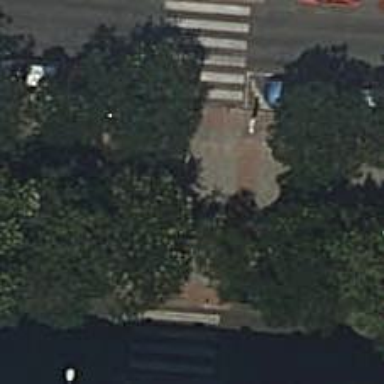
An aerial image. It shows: Footway surfaced with paving stones.